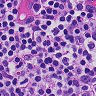
Metastatic tissue present: no